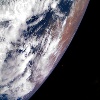
Label: cloud